Question: using sql server:
I have a number of commands that trim a txt file, example:
'''
Case when charindex('-', Substring([RawStreamOut], 179, 10)) > 0
then '-' + Replace(LTrim(RTRIM(Substring([RawStreamOut], 179, 9))), ',','') else
LTrim(RTRIM(Substring([RawStreamOut], 179, 10))) end as [Days_Old_16_To_20],
Case when charindex('-', Substring([RawStreamOut], 196, 10)) > 0
then '-' + Replace(LTrim(RTRIM(Substring([RawStreamOut], 196, 9))), ',','') else
LTrim(RTRIM(Substring([RawStreamOut], 196, 10))) end as [Days_Old_21_To_40]
'''
etc...
I have a number of these.
current output:

I need to be able to add the results of these commands into a new column named "total". is there an easy way to do this?
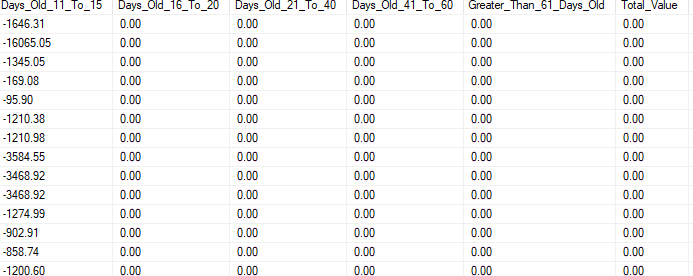
Answer: What you now have is:
'''
select
case when charindex........as [Days_Old_16_To_20]
,.......
from
(bunch of tables and joins)
'''
Instead, put your formulas in a cross apply:
'''
select
q.*
from
(bunch of tables and joins)
cross apply
( select
case when charindex........as [Days_Old_16_To_20]
,.......
) as q
'''
Now you can add a new column to your select which will be :
'''
select
q.[Days_Old_16_To_20] + q.[Days_Old_21_To_40] + .... as [Total_value]
,q.*
from
(bunch of tables and joins)
cross apply
( select
case when charindex........as [Days_Old_16_To_20]
,.......
) as q
'''